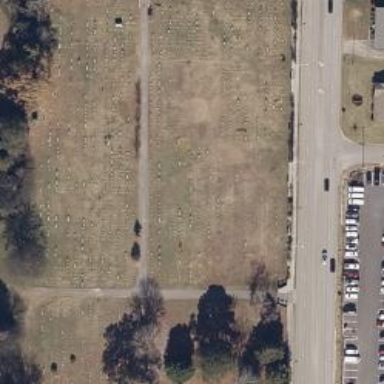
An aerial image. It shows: Cemetery.